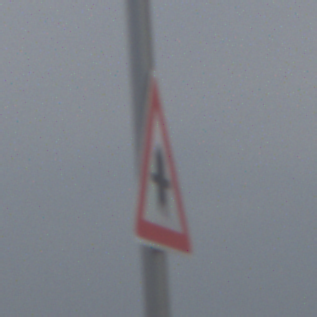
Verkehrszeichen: Vorfahrt
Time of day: Midday
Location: Outdoor (Nature)
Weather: PartlyCloudy
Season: NotSpecified
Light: Natural